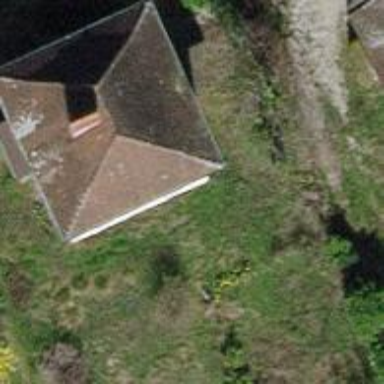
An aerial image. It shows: Detached building with hipped roof.